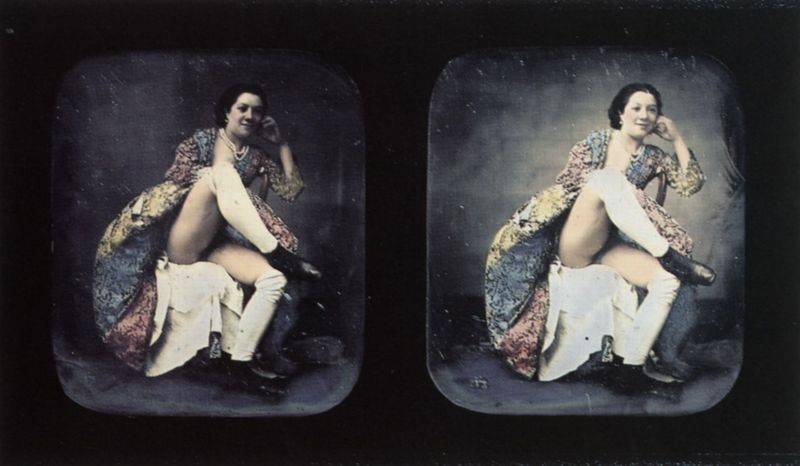
Titel: Akt-Stereodaguerreotypien
Künstler: Deutscher Photograph
Standort: Köln
Institution: Agfa Photo-Historama
Schlagwörter: akt, blau, hand, kopf, nackt, schatten, sitzen, bunt, frau, hintergrund, kleid, licht, nase, schmuck, schwarz, stuhl, dame, rot, muster, rock, alt, arm, augen, portrait, porträt, boden, pose, sitzend, prostituierte, tänzerin, perlen, rosa, beine, lächeln, bein, fotos, lasziv, zwei, röcke, schuhe, studie, kette, farbe, violett, atelier, strumpf, erotik, erotisch, oberschenkel, scham, schenkel, perlenkette, foto, fotografie, photographie, strümpfe, hell dunkel, belichtung, unterrock, nakt, sex, posieren, stiefel, schritt, schuh, geblümt, farbfoto, überschlagen, gamaschen, doppelt, dia, aufreizend, blcik, ffrisur, kurtisane, pornographie, geschürzt, stereofotografie, vulva, variation, cancan, vulgär, 3d, kortisane, ohrrong, unterrcok, hellighkeit, friwohl